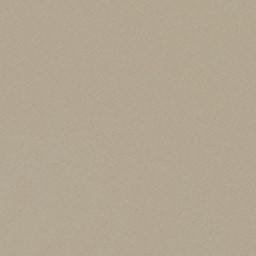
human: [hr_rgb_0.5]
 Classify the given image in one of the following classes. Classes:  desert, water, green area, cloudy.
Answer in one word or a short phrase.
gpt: desert